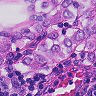
Metastatic tissue present: yes